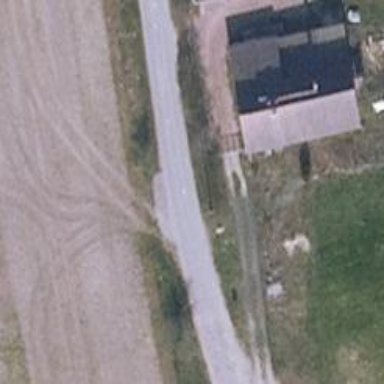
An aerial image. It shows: Track with grade 1 quality.